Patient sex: M
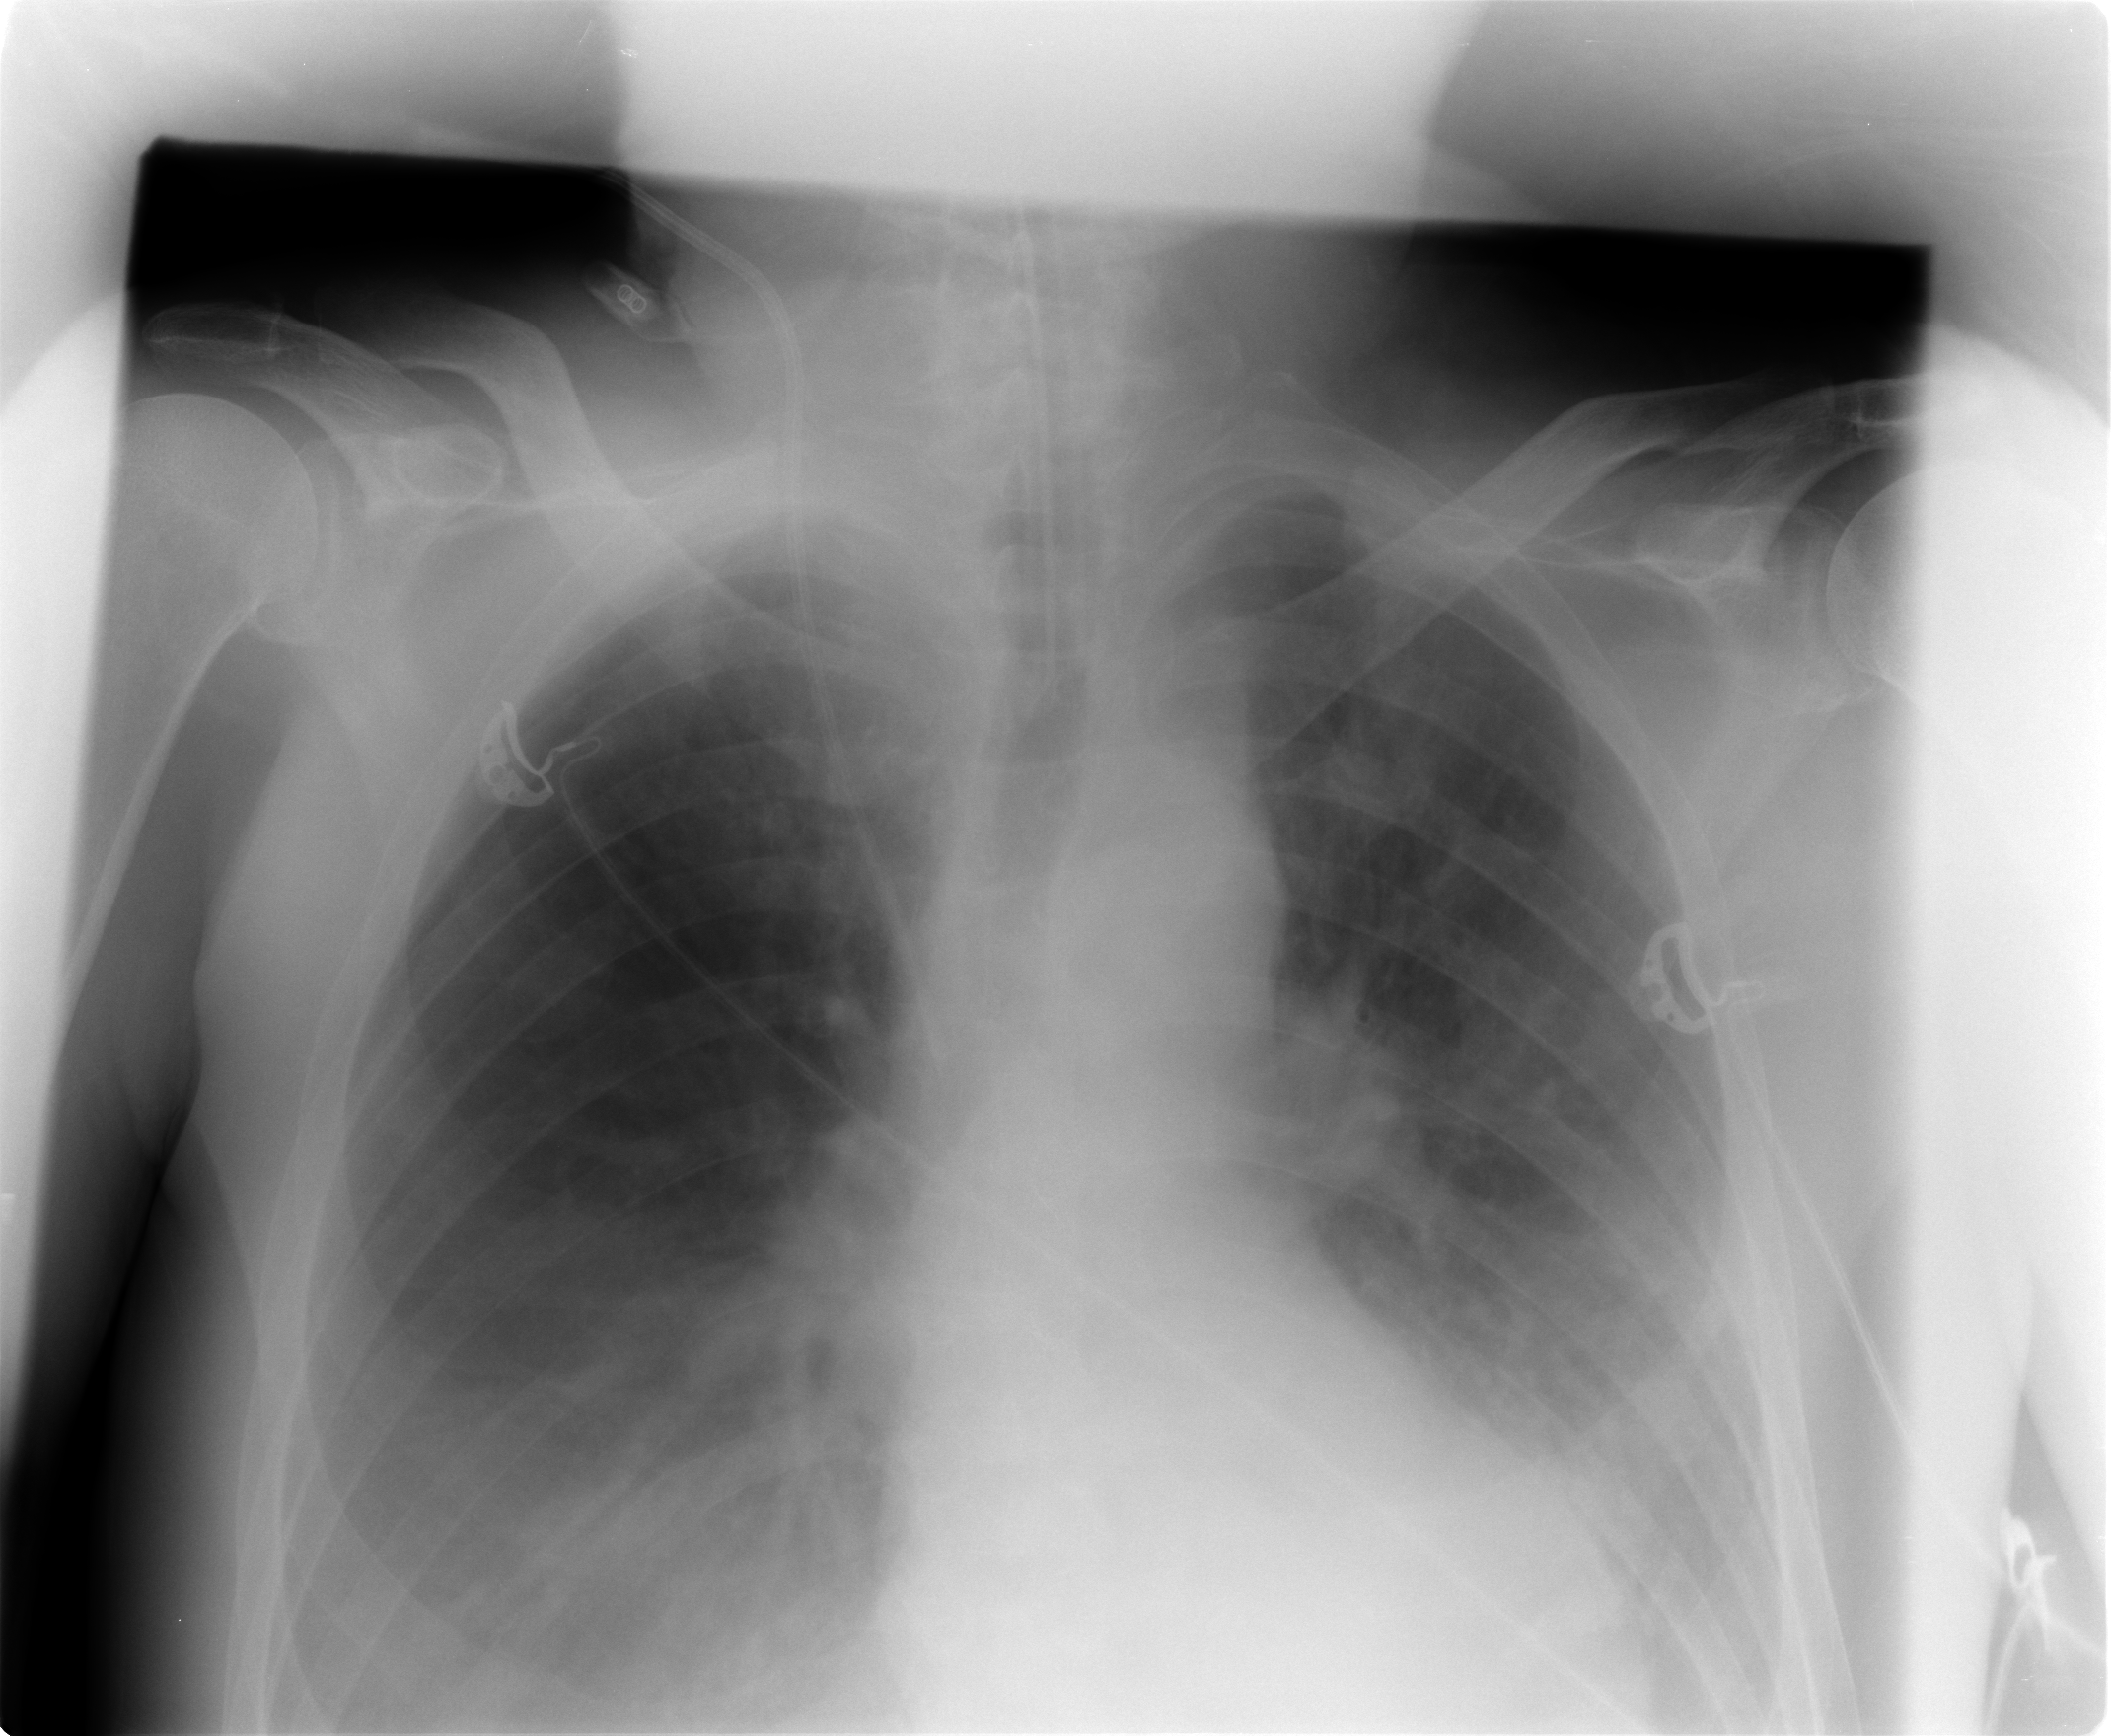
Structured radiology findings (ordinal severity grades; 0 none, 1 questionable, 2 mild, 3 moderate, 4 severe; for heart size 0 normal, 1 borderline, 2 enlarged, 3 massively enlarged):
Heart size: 0
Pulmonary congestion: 3
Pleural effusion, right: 3
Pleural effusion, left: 3
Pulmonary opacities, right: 0
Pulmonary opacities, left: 0
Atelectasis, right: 2
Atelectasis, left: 2